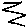
Label: zigzag